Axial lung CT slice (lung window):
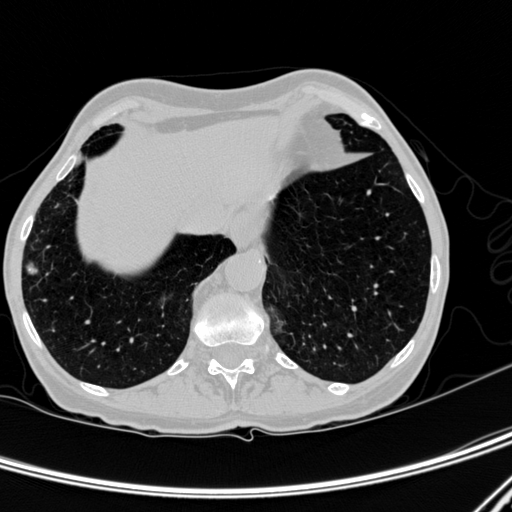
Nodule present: yes
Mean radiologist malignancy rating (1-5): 1.75